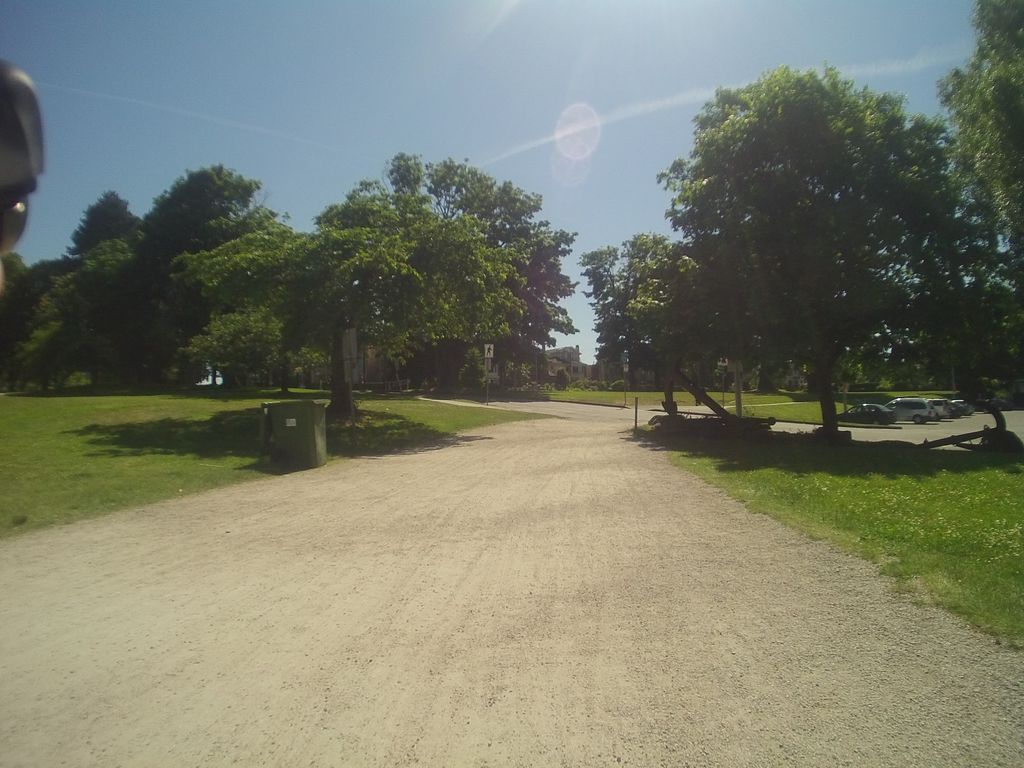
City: vancouver